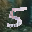
Label: 5